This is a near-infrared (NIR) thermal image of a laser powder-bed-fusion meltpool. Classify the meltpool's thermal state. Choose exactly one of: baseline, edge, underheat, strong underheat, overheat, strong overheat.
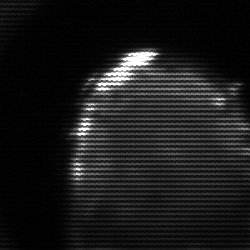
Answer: edge